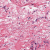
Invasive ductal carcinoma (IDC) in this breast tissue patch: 0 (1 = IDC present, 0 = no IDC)